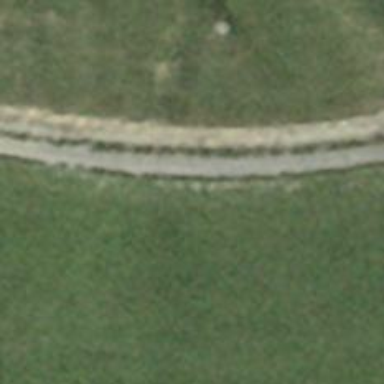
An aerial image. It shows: Track road with grade3 tracktype.